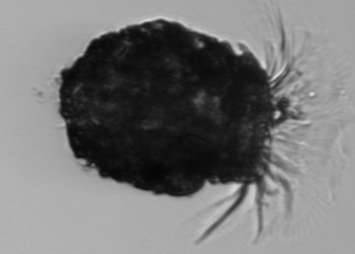
Label: Stenosemella_morphotype1